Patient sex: F
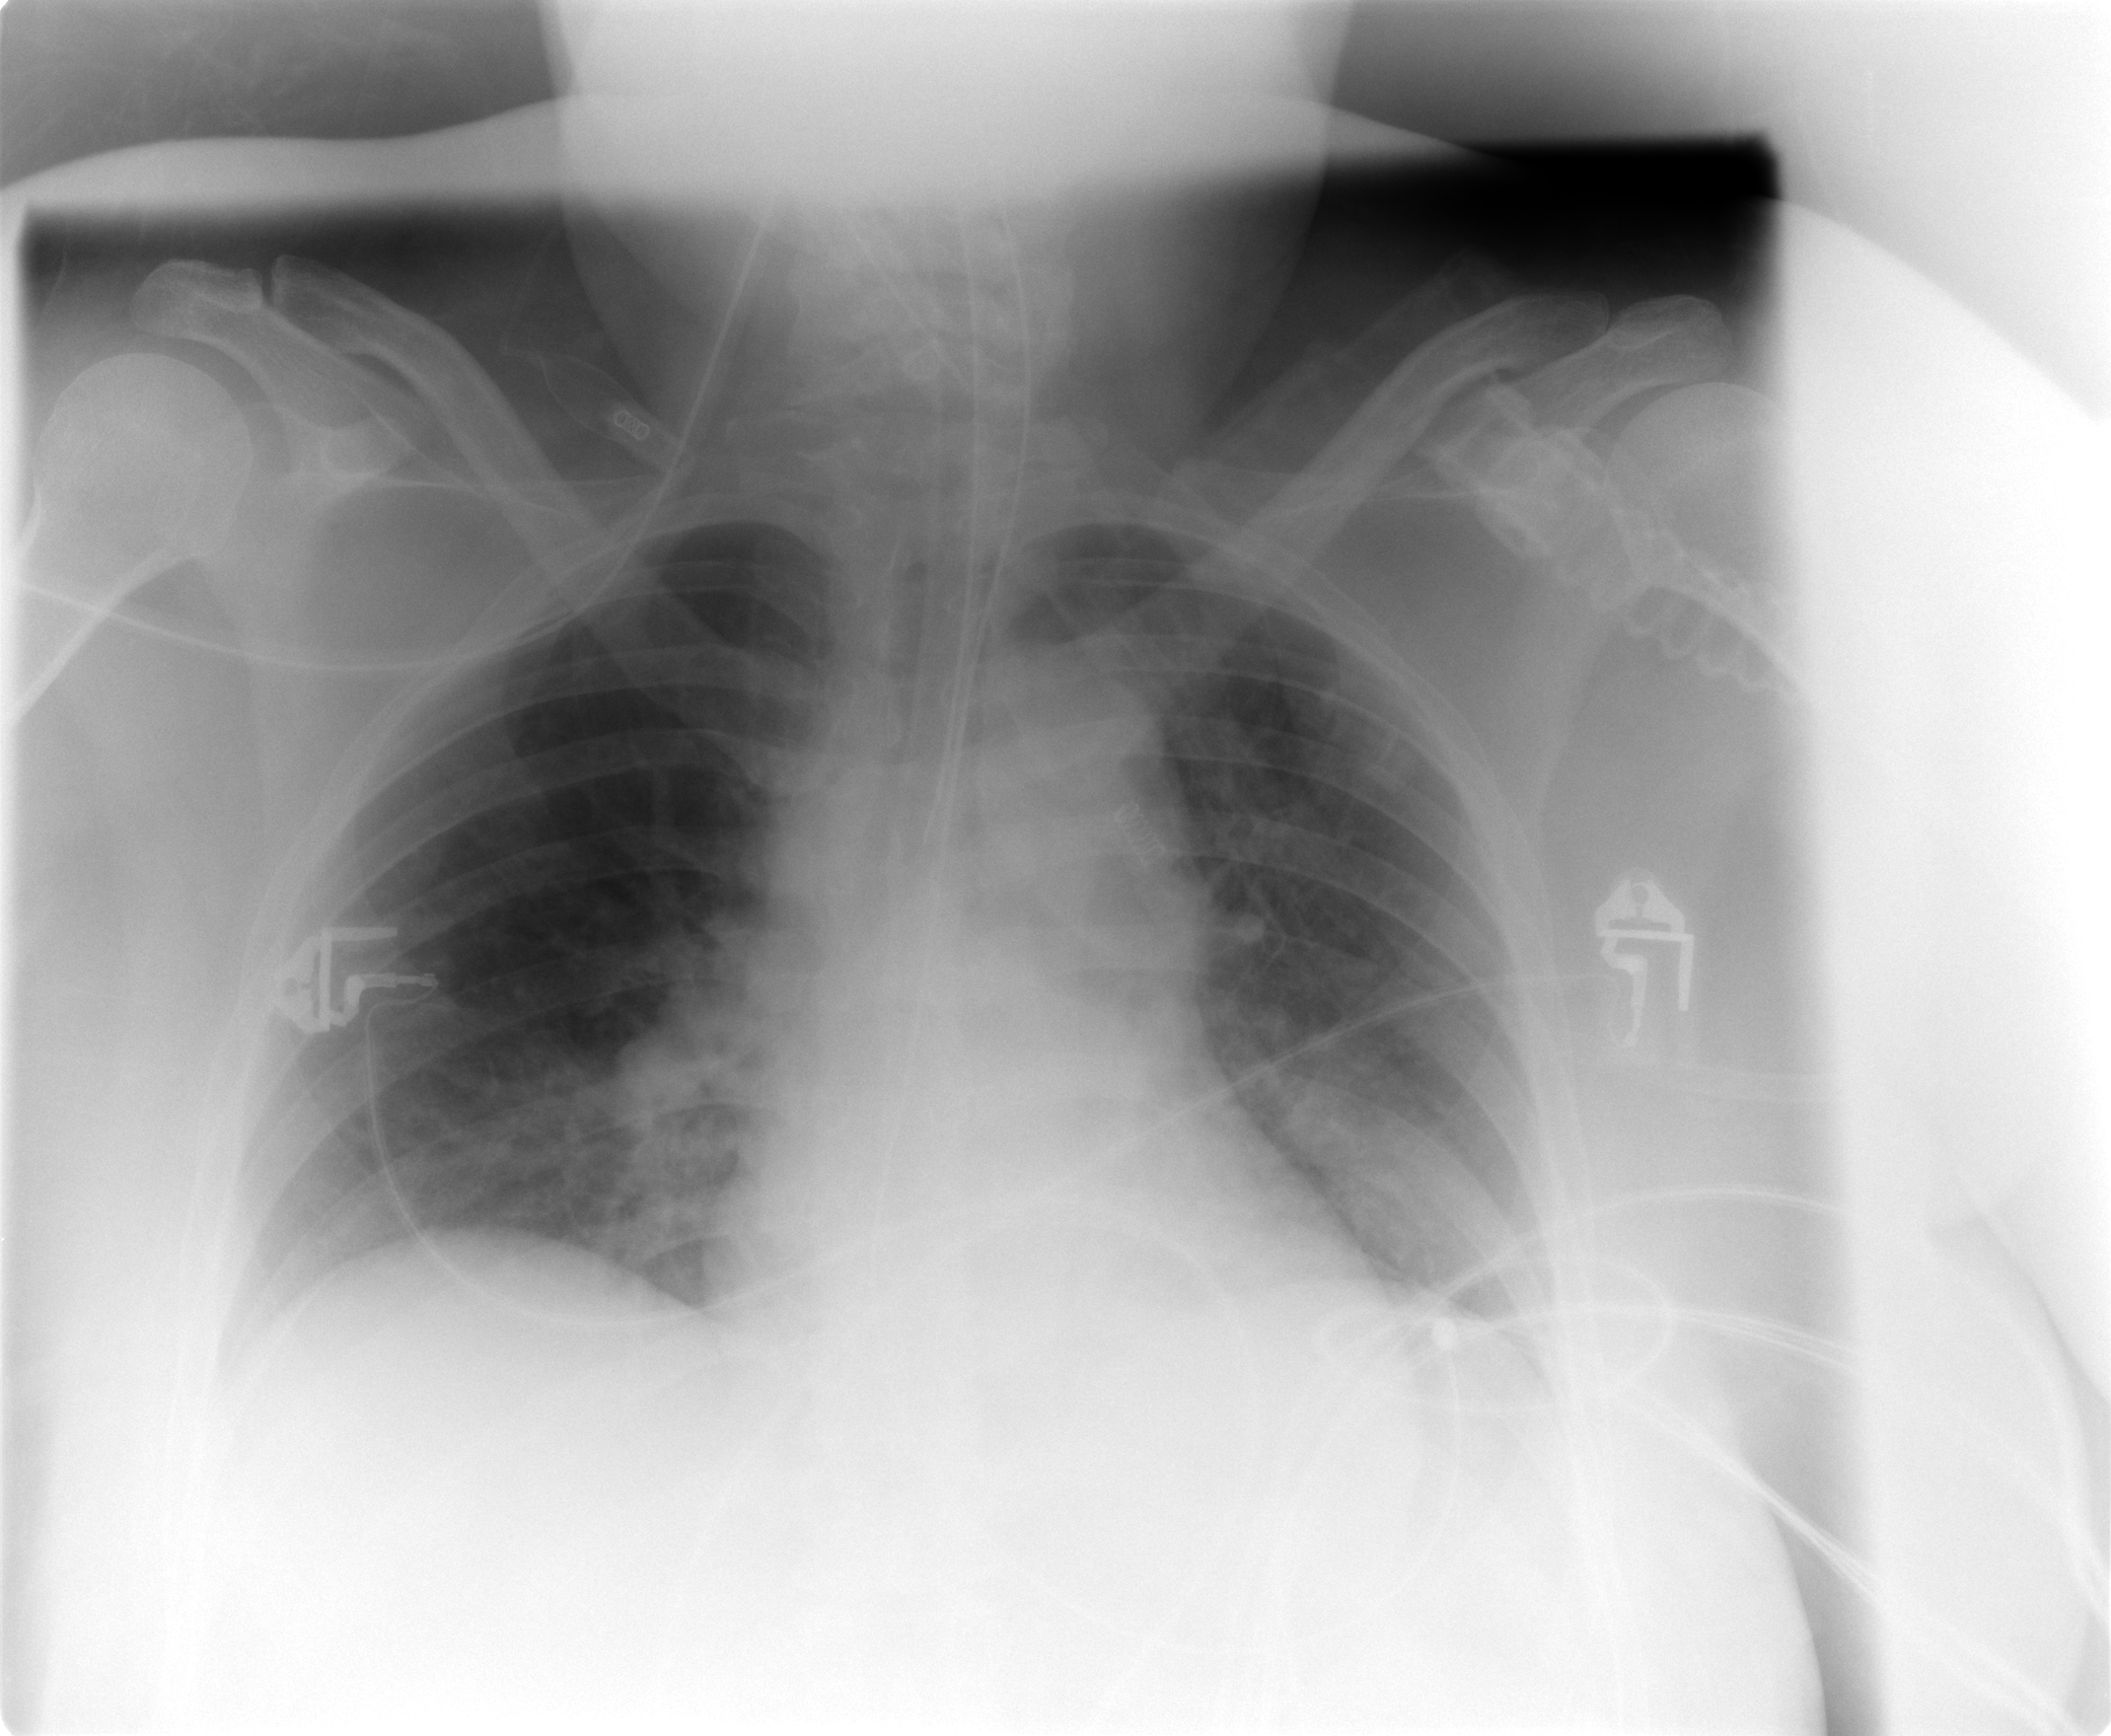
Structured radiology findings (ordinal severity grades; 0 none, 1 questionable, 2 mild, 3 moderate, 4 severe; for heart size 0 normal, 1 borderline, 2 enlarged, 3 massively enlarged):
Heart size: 0
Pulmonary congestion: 0
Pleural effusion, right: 0
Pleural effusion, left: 0
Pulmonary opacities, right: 0
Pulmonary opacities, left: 1
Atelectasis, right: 0
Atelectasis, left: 0